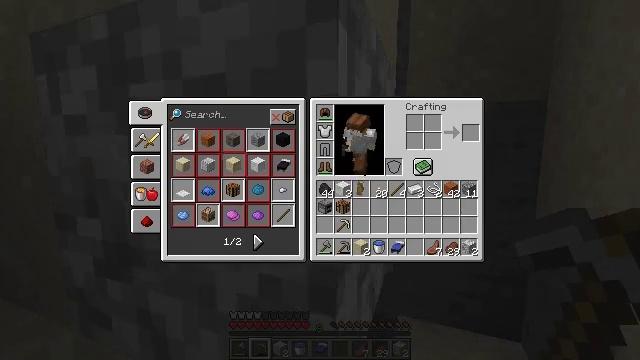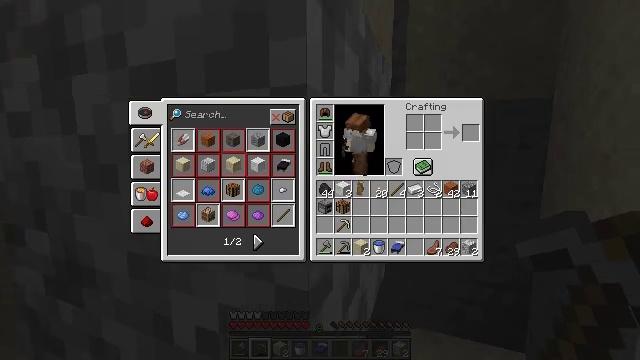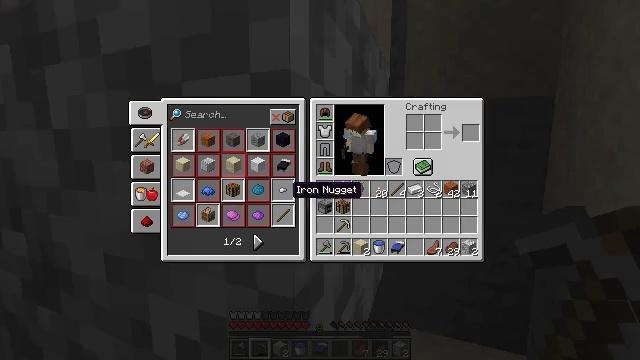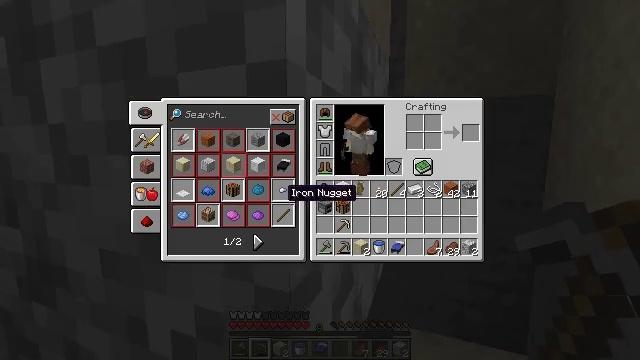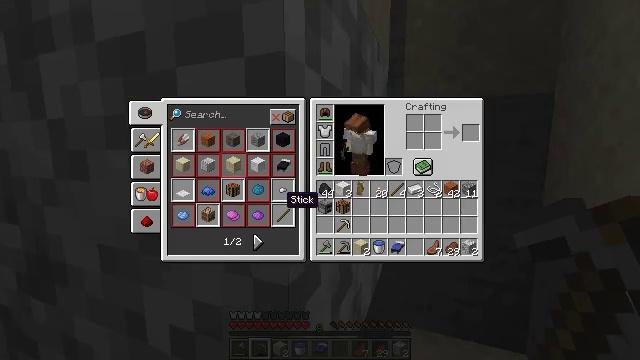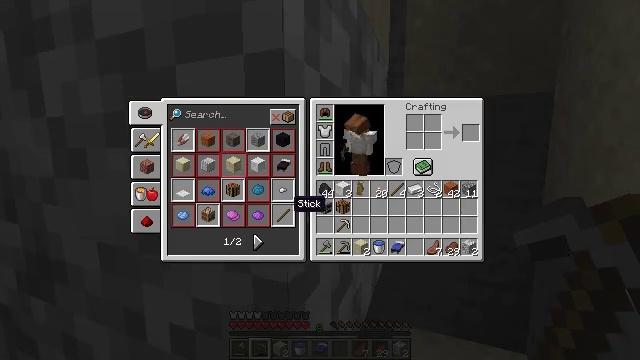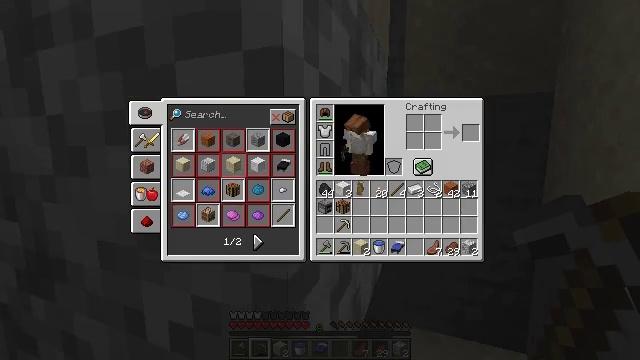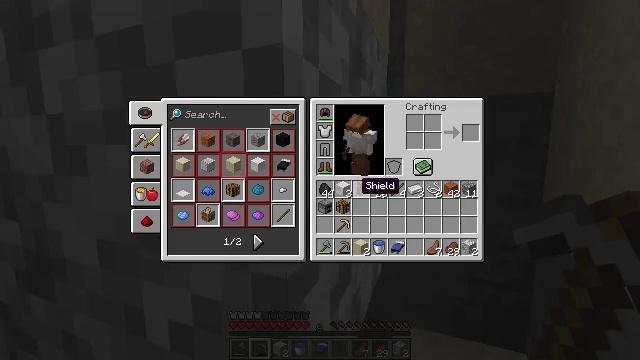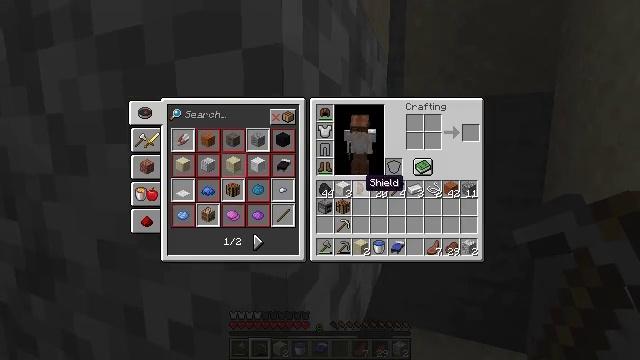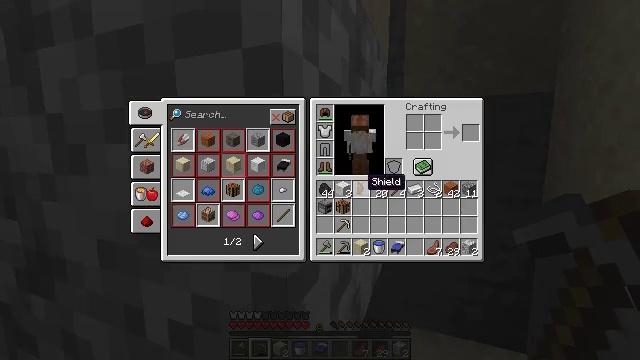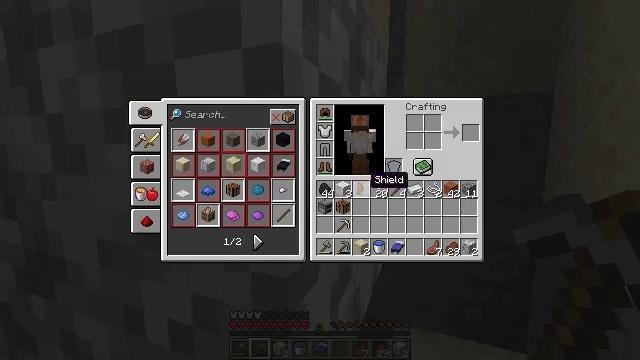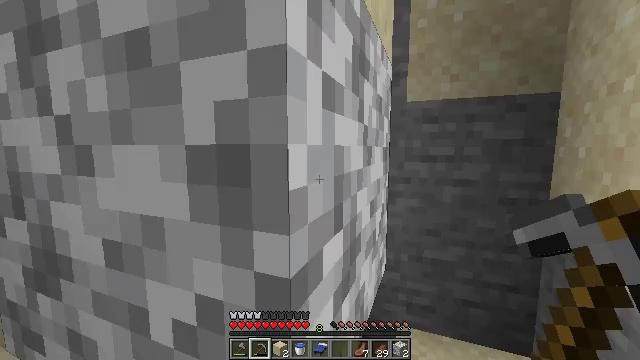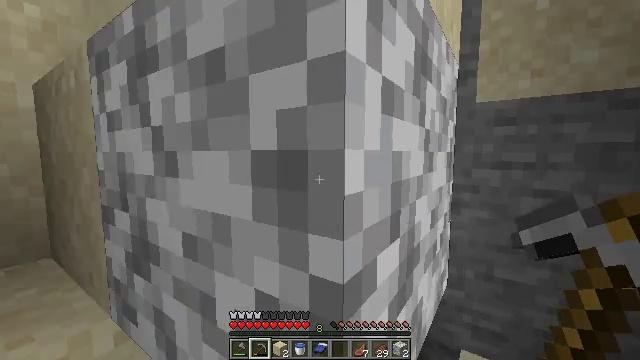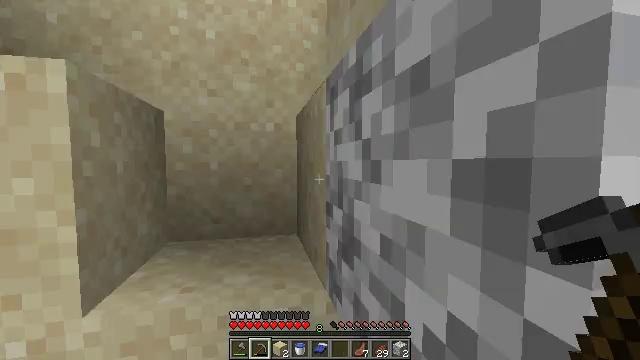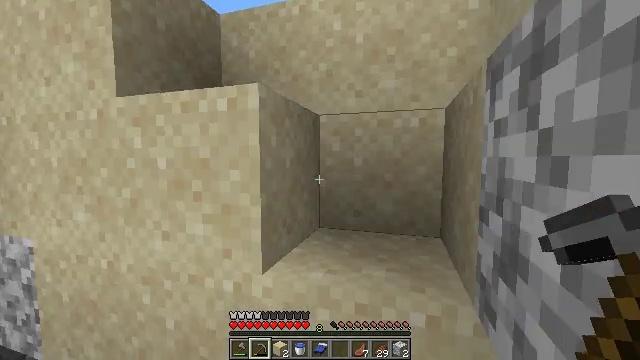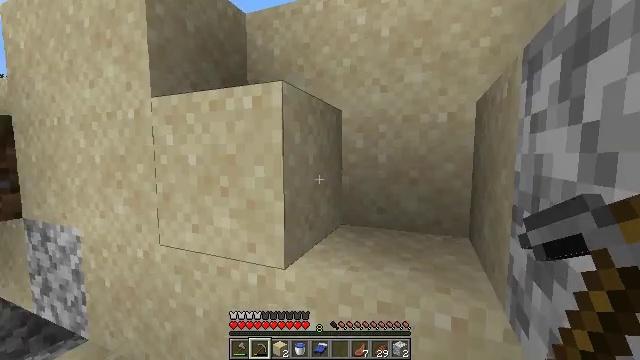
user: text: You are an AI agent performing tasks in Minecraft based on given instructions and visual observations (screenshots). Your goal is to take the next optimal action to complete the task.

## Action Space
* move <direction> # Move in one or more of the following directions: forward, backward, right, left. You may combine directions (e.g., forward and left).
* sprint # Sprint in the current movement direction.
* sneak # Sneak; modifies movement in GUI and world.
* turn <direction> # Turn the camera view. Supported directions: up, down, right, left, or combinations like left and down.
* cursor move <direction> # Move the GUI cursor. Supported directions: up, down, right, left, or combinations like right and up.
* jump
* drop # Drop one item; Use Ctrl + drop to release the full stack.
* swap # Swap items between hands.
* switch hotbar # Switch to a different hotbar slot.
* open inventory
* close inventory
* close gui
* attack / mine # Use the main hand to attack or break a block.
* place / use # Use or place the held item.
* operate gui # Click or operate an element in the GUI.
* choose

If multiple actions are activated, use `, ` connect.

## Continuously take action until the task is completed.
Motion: motion action
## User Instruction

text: Gather orange terracotta blocks.
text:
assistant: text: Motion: cursor move left and down
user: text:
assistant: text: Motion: cursor move left and down
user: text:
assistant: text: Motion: no_op
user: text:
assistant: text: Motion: cursor move down
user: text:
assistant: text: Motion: no_op
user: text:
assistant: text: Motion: cursor move right
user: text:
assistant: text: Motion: cursor move right and up
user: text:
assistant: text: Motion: no_op
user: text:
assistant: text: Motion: no_op
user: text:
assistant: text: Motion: no_op
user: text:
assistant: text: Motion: no_op
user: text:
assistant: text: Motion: turn left and up
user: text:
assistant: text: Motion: turn left and up
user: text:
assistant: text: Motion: turn left
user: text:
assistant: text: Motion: turn left
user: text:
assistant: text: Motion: move forward, turn right and up
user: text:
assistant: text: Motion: move forward, turn right and up
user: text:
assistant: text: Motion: move forward, turn right, jump
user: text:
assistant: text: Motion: move forward, turn right, jump
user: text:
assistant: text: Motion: move forward, jump
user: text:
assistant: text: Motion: move forward, jump
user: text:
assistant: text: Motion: move forward
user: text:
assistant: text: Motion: move forward
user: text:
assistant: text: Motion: move forward
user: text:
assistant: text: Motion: move forward, turn left
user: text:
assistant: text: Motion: move forward, turn left and down, jump
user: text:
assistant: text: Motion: move forward and move left, turn left and down, jump
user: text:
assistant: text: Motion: move forward and move left, turn left and down, jump
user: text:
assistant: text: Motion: move forward and move left, turn left and down
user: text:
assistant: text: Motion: move forward and move left, turn down, jump